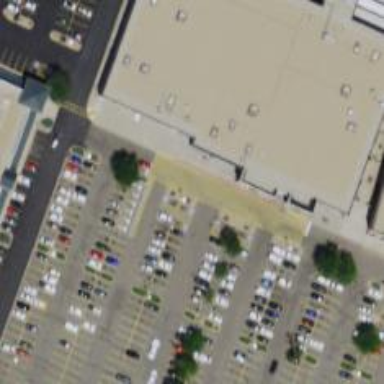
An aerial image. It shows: Parking space.